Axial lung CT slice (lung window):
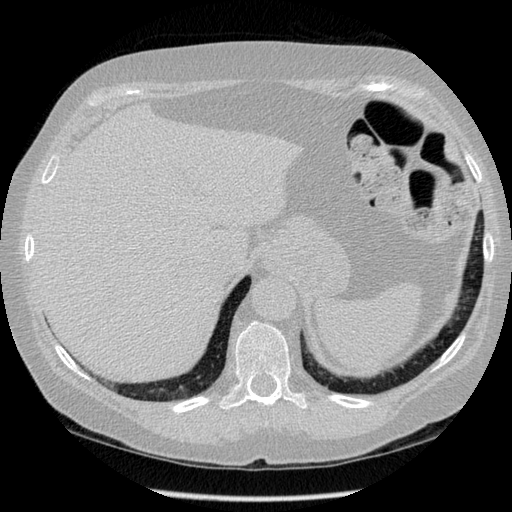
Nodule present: no